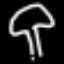
Label: mushroom